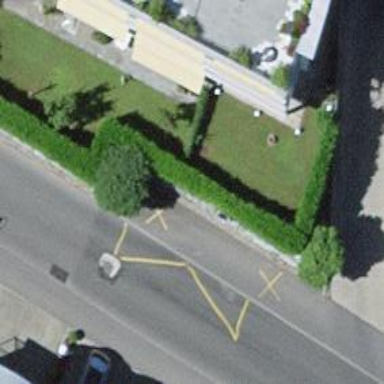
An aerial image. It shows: Bus stop with platform for public transport.